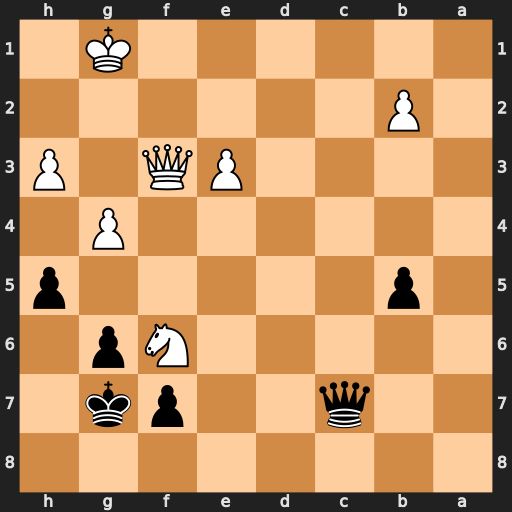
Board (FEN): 8/2q2pk1/5Np1/1p5p/6P1/4PQ1P/1P6/6K1
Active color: b
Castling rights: -
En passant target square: -
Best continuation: Qc1+ Qf1 Qxf1+ Kxf1 Kxf6